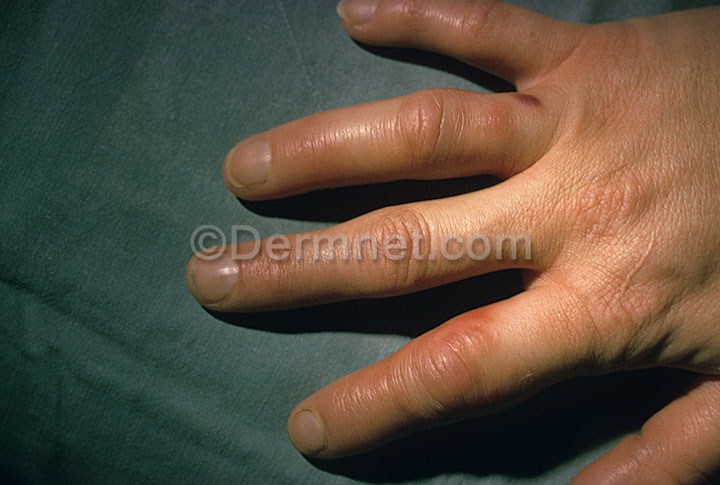
Disease: Cellulitis Impetigo and other Bacterial Infections